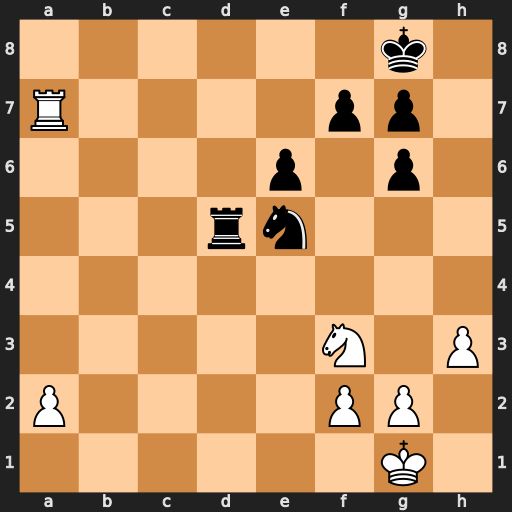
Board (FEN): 6k1/R4pp1/4p1p1/3rn3/8/5N1P/P4PP1/6K1
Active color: w
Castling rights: -
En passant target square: -
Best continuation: Ra8+ Kh7 Ng5+ Kh6 f4